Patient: sex F, age 76
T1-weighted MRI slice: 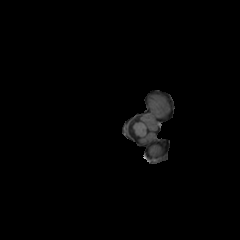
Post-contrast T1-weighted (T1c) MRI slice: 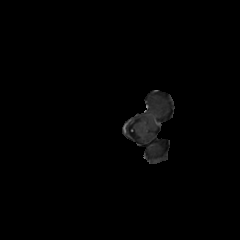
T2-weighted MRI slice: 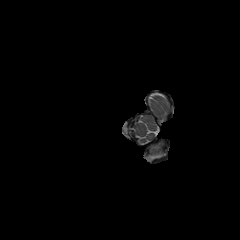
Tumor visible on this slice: no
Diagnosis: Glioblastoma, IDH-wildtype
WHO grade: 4